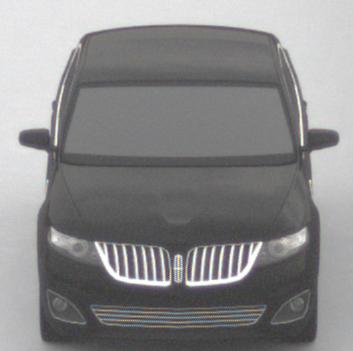
Make: Lincoln
Model: MKS
Detailed model: -
Model produced from: 2008
Model produced until: 2011
Doors: 4
Color: black
Road condition: dry road
Daytime: morning or afternoon
Contrast: low contrast